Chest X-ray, AP view. Patient: 35 years old, sex M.
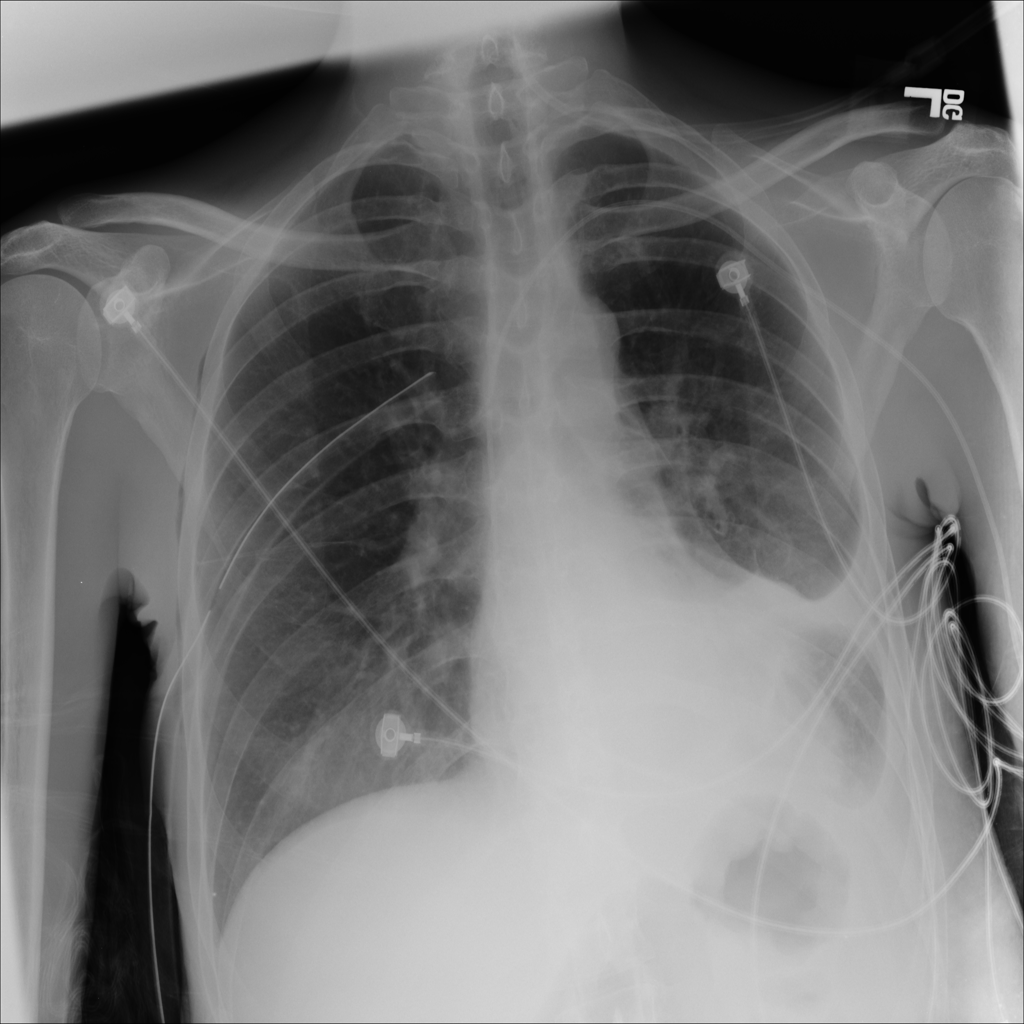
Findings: Effusion, Emphysema